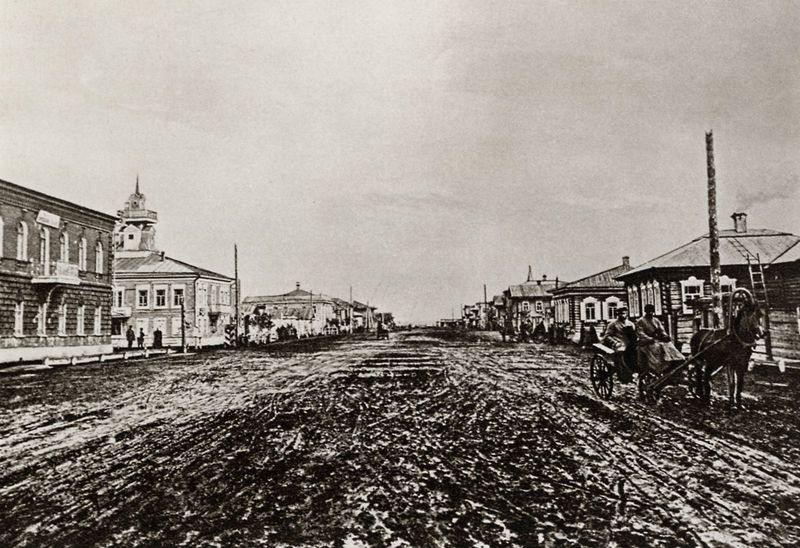
Titel: Die Hauptstraße der Stadt Mariinsk, Sibirien
Künstler: Anton Tschechow
Schlagwörter: dunkel, himmel, mann, schatten, weiß, wolken, landschaft, menschen, stadt, fenster, frau, grau, hell, holz, licht, schwarz, strasse, dach, gebäude, haus, tier, weg, leute, alt, stehen, steine, weit, erde, ferne, horizont, häuser, weite, flach, kirche, rauch, boden, decke, paar, kamin, kamine, pferd, räder, schornstein, turm, zaumzeug, balkon, ansicht, ort, passanten, perspektive, mast, lehm, russland, spuren, leer, öde, dorf, dächer, tag, backstein, einspänner, fabrik, kutsche, speichen, rad, wagen, masten, leiter, uhr, foto, fotografie, photographie, regen, schwarz-weiß, nd, bahnhof, kutscher, deichsel, übergänge, schlamm, fussweg, photo, rustika, film, wagenspuren, fahrspur, gespann, fotographie, aufnahme, leipzig, holzhaus, rillen, niedrig, turmuhr, fesnter, fahrt, boulevard, häuserzeile, matsch, pferdekutsche, ställe, nässe, strassenzug, gefährt, dächr, kaff, breite, baracken, bungalow, sibirien, western, rathhus, 19. jh., 20. jh.